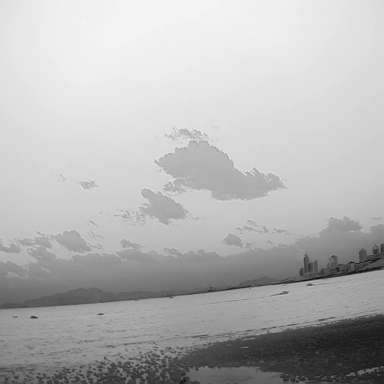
There are four bulk_carriers in the infrared image.